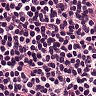
Metastatic tissue present: no